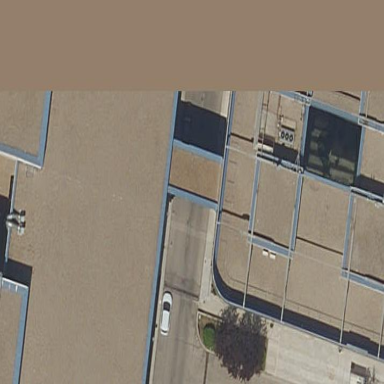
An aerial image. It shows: Office building.